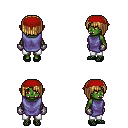
a pixel art fantasy rpg character, female body template, orc, green skin, chain tabard jacket, white pants, blonde pageboy hairstyle, red bandana, metal gloves, ghillies, four views (front, back, left, right), 2x2 character sprite sheet, small pixel art, hard edges, no anti-aliasing